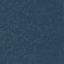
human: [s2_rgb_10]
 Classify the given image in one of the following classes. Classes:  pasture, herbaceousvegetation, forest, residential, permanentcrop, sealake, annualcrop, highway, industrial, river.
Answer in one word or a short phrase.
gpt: Forest